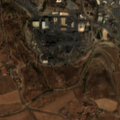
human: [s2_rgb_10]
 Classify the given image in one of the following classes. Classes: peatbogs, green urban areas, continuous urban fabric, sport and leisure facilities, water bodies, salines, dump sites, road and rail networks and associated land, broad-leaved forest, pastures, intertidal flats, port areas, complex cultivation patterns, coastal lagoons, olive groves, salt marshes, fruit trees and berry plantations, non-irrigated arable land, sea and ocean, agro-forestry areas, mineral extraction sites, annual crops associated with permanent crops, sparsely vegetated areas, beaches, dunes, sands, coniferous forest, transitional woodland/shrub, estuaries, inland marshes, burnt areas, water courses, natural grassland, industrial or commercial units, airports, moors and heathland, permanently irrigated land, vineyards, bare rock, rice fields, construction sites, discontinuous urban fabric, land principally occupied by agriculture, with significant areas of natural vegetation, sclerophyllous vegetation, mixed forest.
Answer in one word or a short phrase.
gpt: mineral extraction sites, non-irrigated arable land, complex cultivation patterns, agro-forestry areas